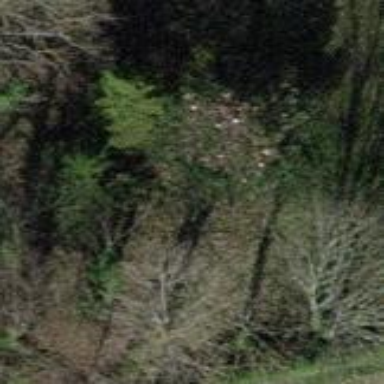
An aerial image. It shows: Beautiful woodland area.